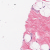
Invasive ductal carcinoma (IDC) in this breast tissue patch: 0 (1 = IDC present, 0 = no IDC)